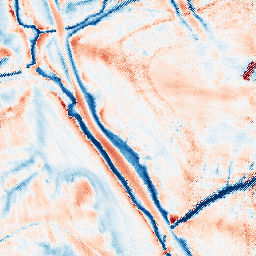
Category: edge_preserving
Decomposition family: guided
Decomposition parameters: radius: 8
eps: 0.001
Upsampling method: regularized
Upsampling parameters: scale: 4
lambda_reg: 0.1
Upsampling scale: 4